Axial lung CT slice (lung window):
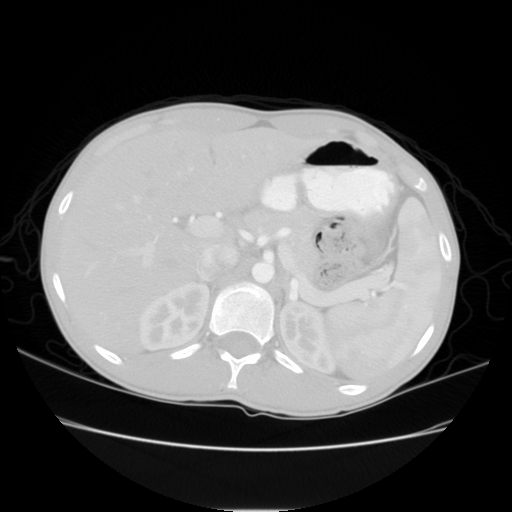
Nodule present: no